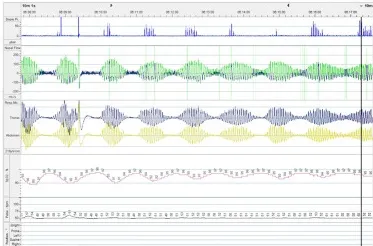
A, B, C. Diagnostic test - Home respiratory polygraphy performed in July 2007: respiratory pattern with recurrent central apneas and Cheyne Stokes pattern.
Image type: chart (chart)